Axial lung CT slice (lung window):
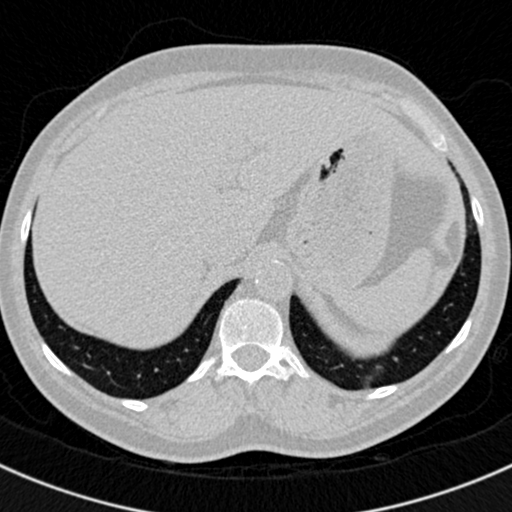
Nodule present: no